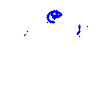
Particle: electron